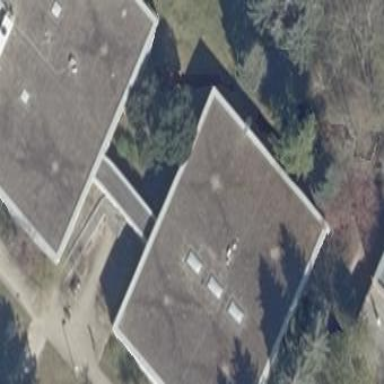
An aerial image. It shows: Flat-roofed university building.